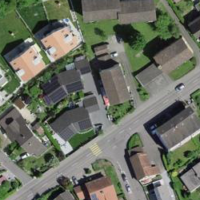
EUNIS habitat code: 55
Species observed at this site:
Lapsana communis